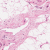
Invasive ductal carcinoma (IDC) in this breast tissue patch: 0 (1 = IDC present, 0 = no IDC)